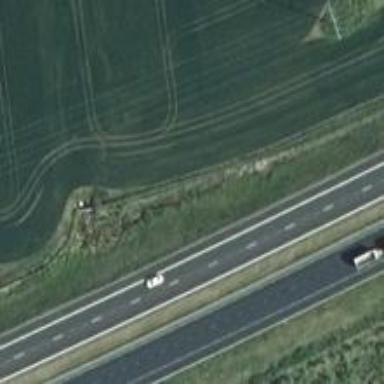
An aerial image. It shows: Asphalt motorway.